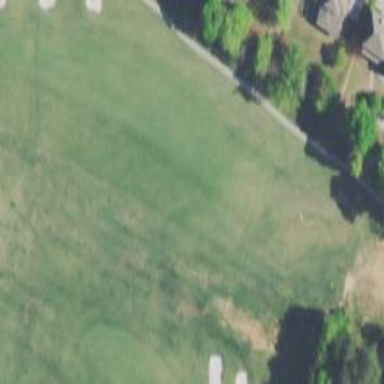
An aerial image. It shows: Golf hole.